Interaction volume radius: 10 \u00c5
Interaction volume height: 15 \u00c5
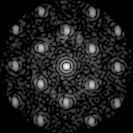
Disorder parameter: 0.3126